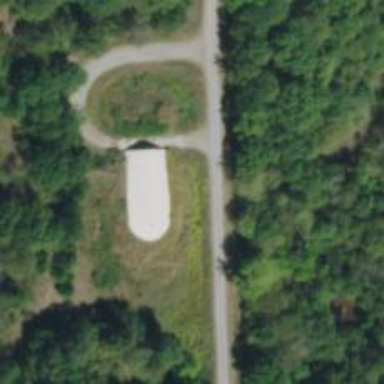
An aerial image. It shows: Military bunker for protection and defense.